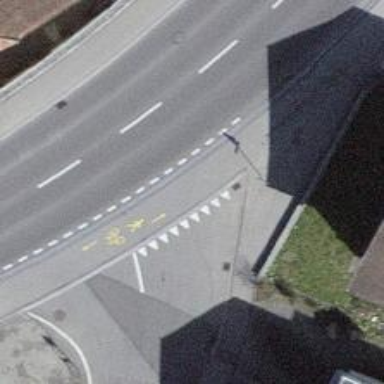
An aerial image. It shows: Road with "give way" sign.